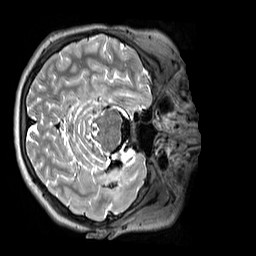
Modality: T2w
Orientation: axial
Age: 10
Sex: female
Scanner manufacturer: siemens
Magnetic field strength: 3 T
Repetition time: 3.2 s
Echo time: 0.408 s